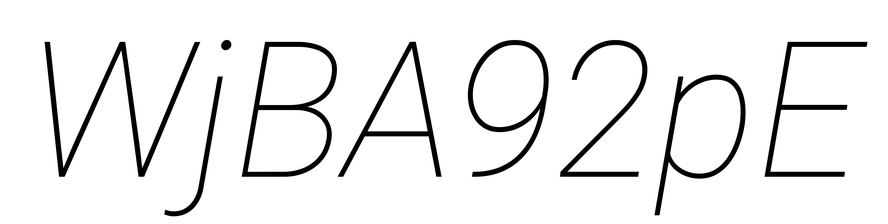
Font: Roboto-Italic_Thin_Italic